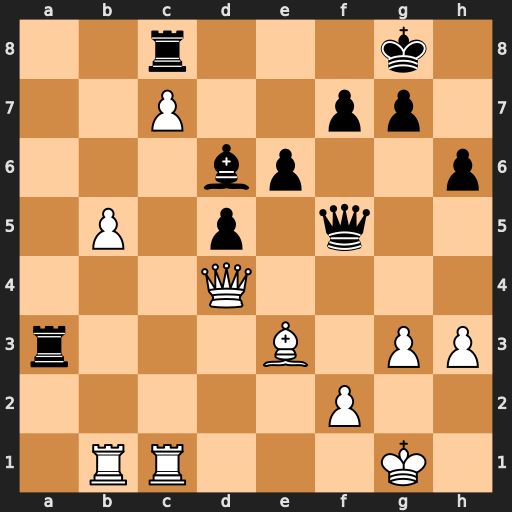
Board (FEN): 2r3k1/2P2pp1/3bp2p/1P1p1q2/3Q4/r3B1PP/5P2/1RR3K1
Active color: w
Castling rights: -
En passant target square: -
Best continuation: b6 Rxc7 bxc7